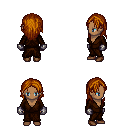
a pixel art fantasy rpg character, female body template, human, dark skin, brown robe, white pants, brunette long hairstyle, metal gloves, brown shoes, four views (front, back, left, right), 2x2 character sprite sheet, small pixel art, hard edges, no anti-aliasing